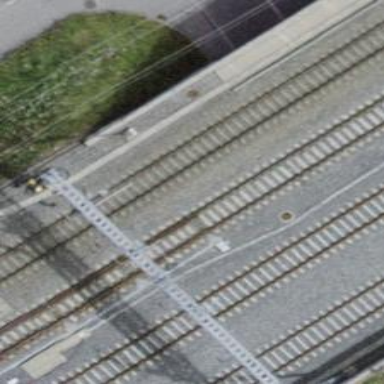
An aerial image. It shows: Railway junction.